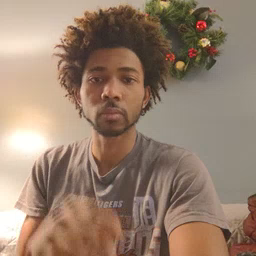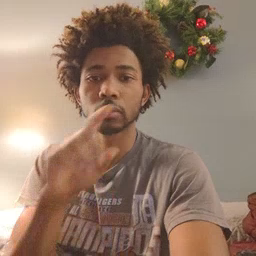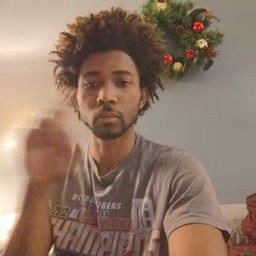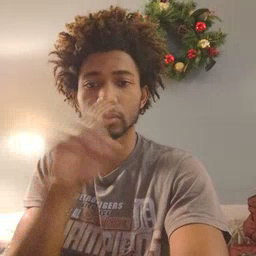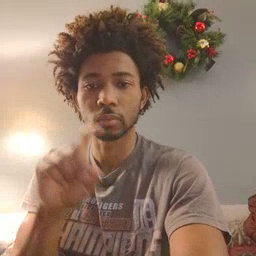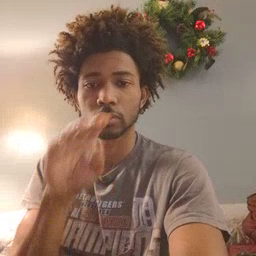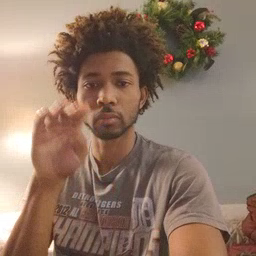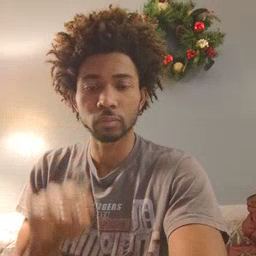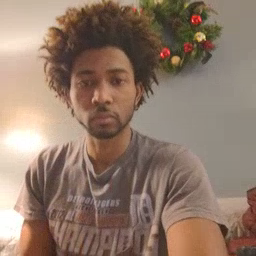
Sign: closet